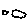
Label: cloud